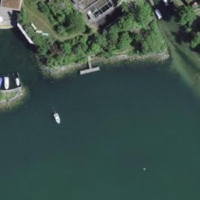
EUNIS habitat code: 14
Species observed at this site:
Prunus spinosa